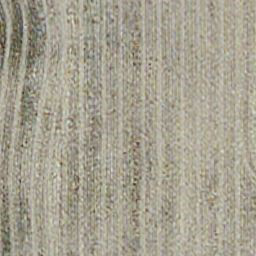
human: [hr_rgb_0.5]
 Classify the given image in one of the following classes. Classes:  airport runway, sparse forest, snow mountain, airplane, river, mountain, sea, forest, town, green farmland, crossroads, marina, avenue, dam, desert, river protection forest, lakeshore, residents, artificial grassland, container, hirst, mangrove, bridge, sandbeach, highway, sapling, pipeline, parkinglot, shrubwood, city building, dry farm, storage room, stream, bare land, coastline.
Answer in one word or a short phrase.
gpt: dry farm